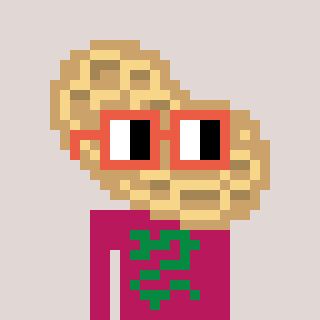
a pixel art character with square orange glasses, a peanut-shaped head and a darkpink-colored body on a warm background